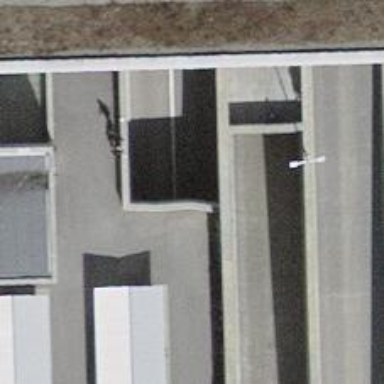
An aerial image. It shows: Parking entrance.